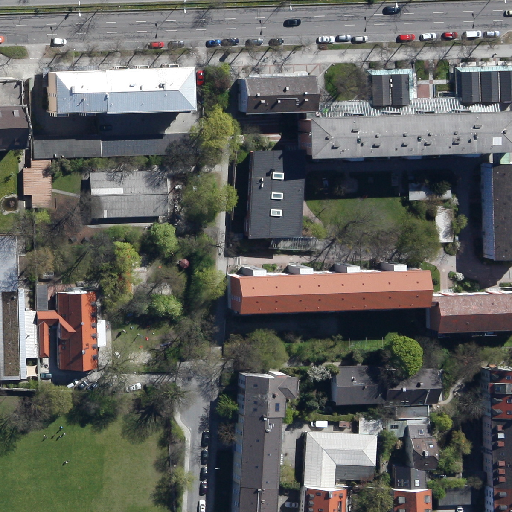
Referring expression: paved road along with tree